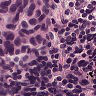
Metastatic tissue present: yes